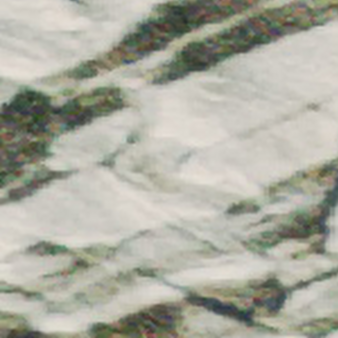
Label: other